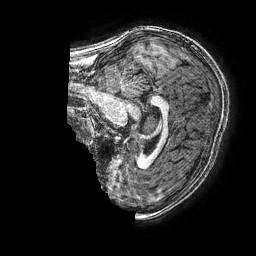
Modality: T1w
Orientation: sagittal
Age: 9
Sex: male
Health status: ill
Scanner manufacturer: ge
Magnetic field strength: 3 T
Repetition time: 0.00766 s
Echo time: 0.003476 s